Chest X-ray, PA view. Patient: 35 years old, sex F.
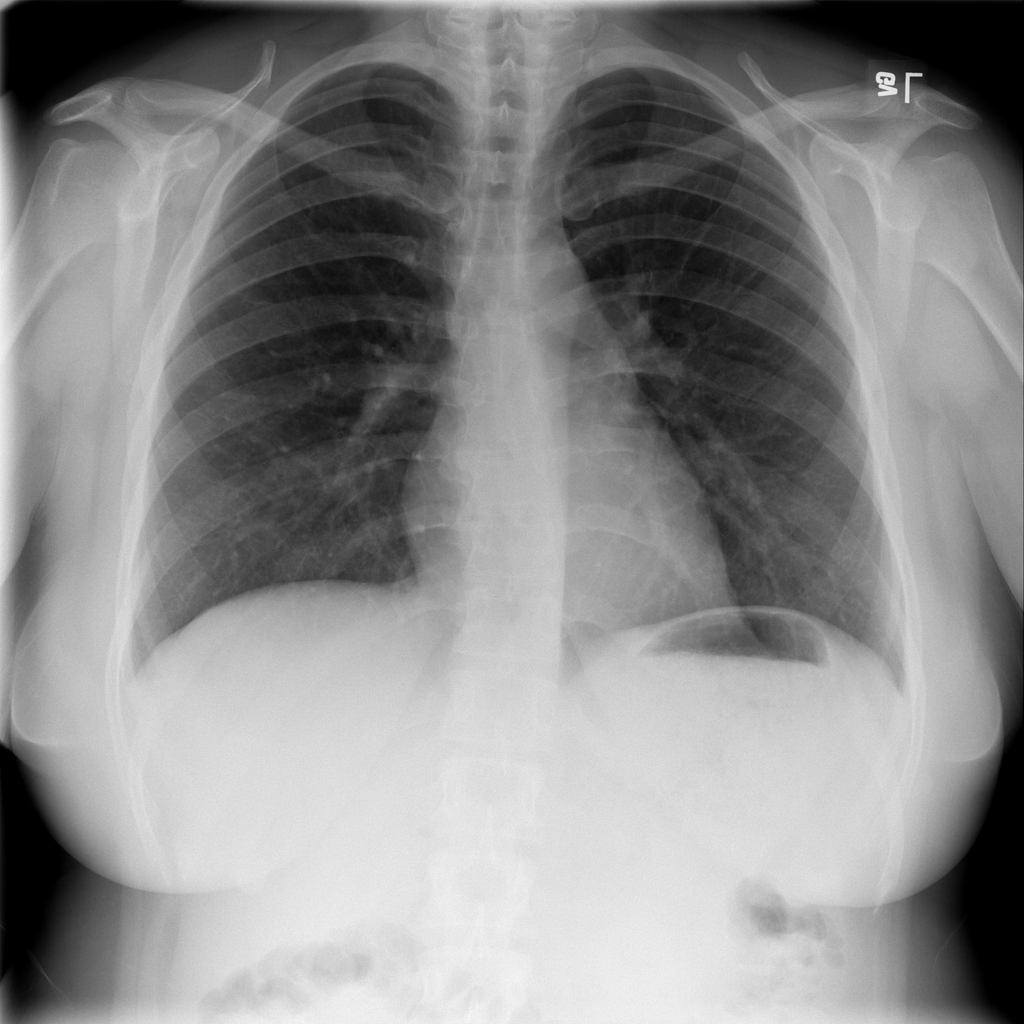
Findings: No Finding